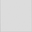
Piece: xx